Field crop: maize
Growth stage: 2
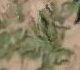
Species: atriplex